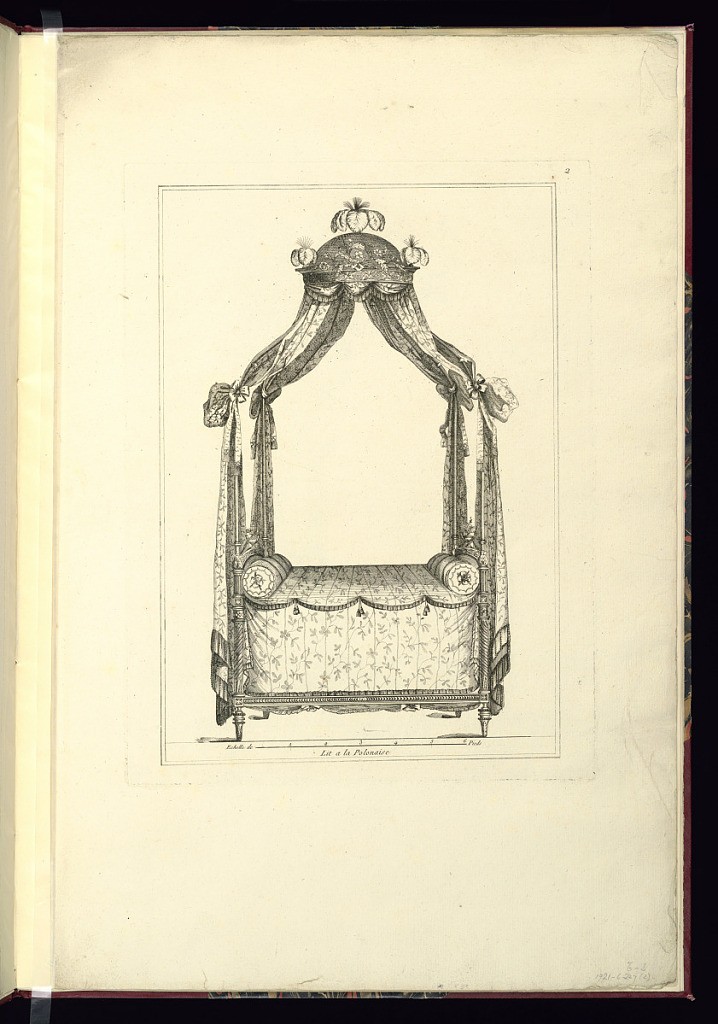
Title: Print
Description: Bed design with bed draperies and pelmet